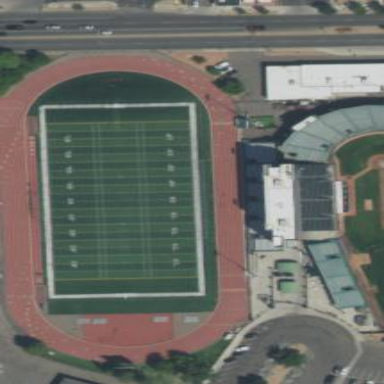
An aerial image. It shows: Pitch for American football with artificial turf surface.